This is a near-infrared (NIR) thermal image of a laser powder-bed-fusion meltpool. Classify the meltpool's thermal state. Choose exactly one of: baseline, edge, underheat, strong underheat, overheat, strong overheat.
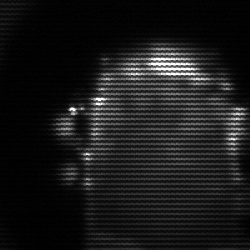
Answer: baseline